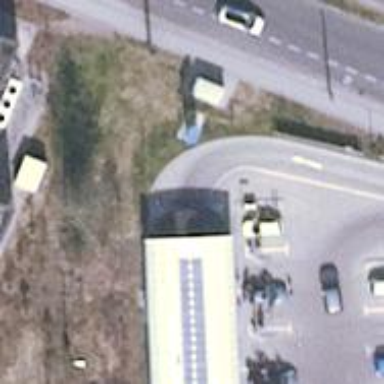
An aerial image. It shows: Parking aisle designated as service road.